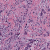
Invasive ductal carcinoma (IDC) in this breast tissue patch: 1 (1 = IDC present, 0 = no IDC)